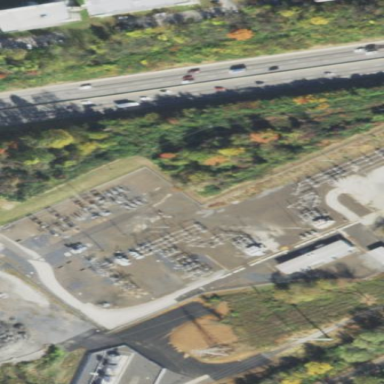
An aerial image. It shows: Substation surrounded by fence.